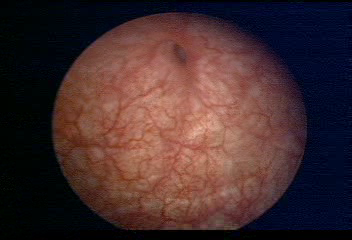
Modality: WLC
Class: Normal mucosa
Bladder cancer association: No